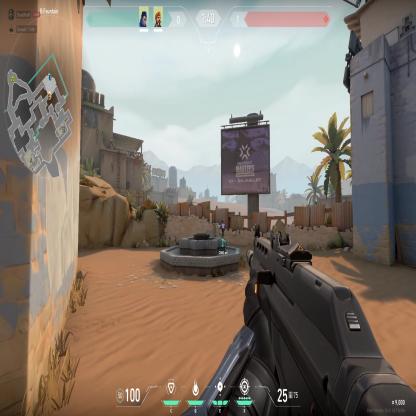
Label: teammate